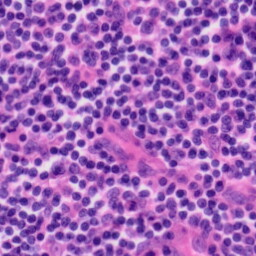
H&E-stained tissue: Tonsil